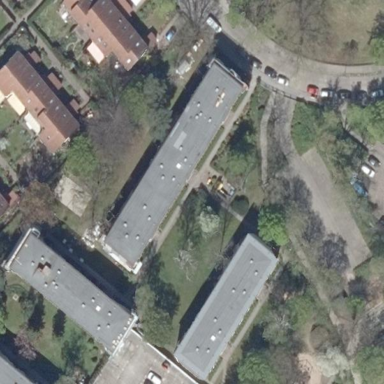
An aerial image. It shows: Building with apartments and flat roof.